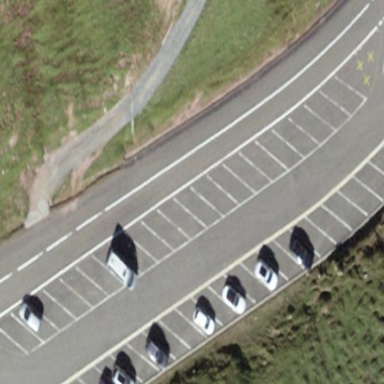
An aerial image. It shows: Parking area with asphalt surface.